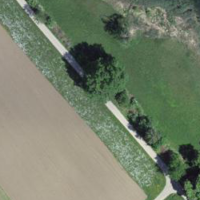
EUNIS habitat code: 23
Species observed at this site:
Euonymus europaeus